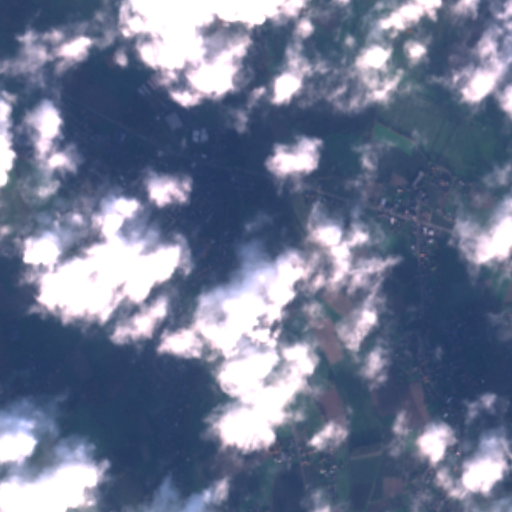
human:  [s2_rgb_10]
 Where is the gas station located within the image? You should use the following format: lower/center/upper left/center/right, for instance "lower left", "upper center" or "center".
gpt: The gas station is located in the center right of the image.
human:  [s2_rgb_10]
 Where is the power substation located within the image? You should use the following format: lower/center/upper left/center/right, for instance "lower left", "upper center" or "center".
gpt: The power substation is located in the upper center of the image.
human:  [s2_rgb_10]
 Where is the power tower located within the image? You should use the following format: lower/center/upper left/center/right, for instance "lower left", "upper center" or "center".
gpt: The power tower is located in the upper left of the image.
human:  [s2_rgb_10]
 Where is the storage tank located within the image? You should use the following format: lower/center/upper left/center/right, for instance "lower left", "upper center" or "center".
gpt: The storage tank is located in the upper center of the image.
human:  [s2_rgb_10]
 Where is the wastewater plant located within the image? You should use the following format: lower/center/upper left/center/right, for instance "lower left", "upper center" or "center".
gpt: The wastewater plant is located in the upper center of the image.
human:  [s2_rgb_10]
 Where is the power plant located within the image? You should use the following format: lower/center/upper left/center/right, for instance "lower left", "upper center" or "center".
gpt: There is no power plant in the image.